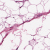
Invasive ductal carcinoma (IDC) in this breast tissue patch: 0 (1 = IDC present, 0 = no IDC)